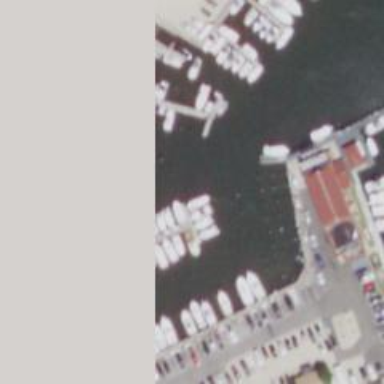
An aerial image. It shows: Man-made pier.